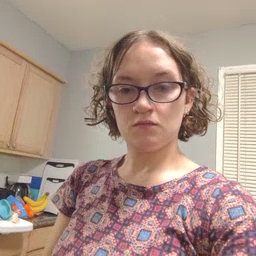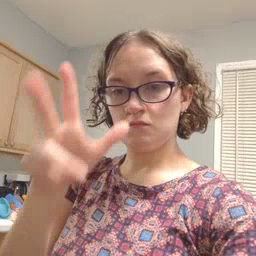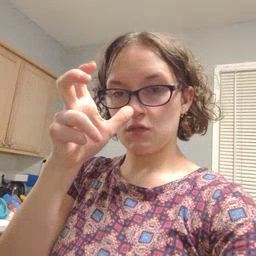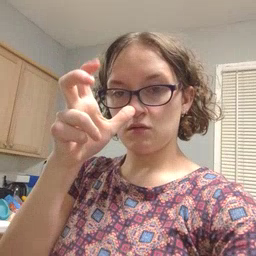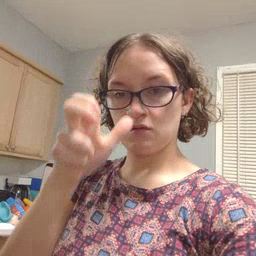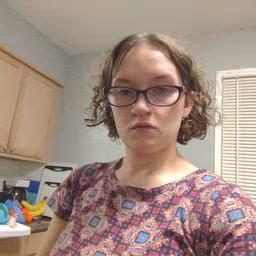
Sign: bug